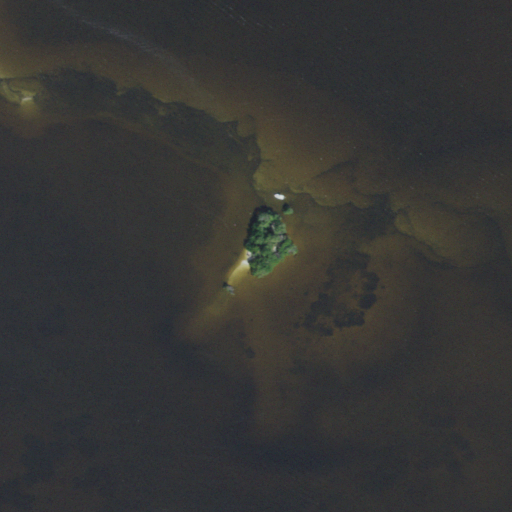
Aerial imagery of island in Florida named Bird Island containing open water and herbaceous wetlands